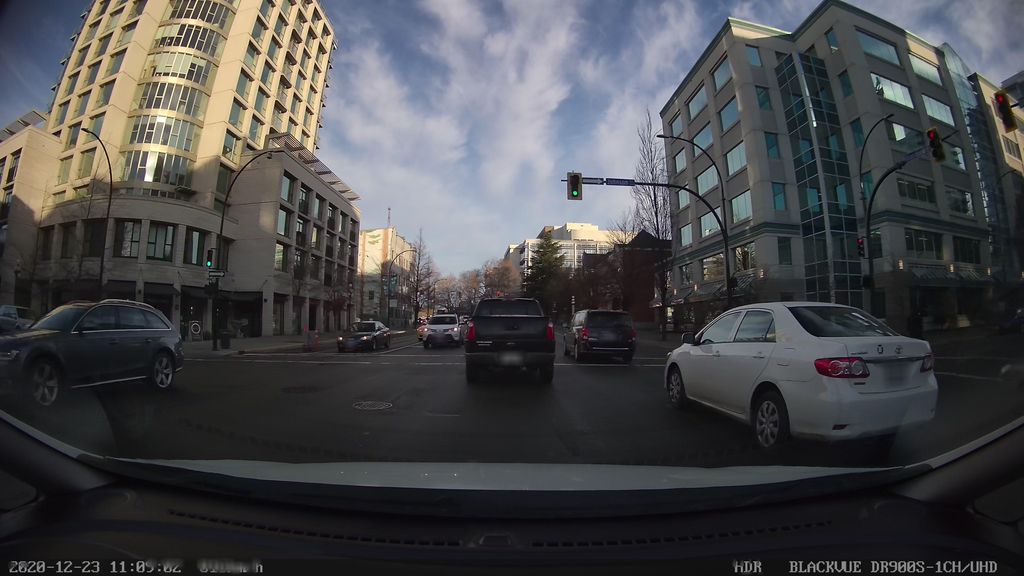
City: victoria